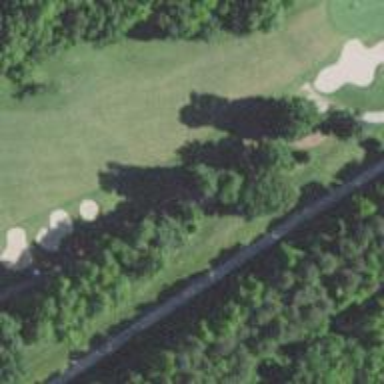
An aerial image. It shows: Service road used as golf cart path.